Диполь представляет собой два точечных заряда $+q$ и $-q$, закреплённых на расстоянии $l$ друг от друга. Масса диполя $m$. Диполь ориентирован вдоль оси $x$ и влетает со скоростью $v_{0}$ в область электрического поля длиной $2L \gg l$ (см. рисунок).  В этой области вектор напряжённости электрического поля $\vec{E}$ везде направлен вдоль оси $x$, а его модуль изменяется по закону $$ E(x)=E_{0}\left(1-\frac{x^{2}}{L^{2}}\right) . $$
Найдите зависимость силы $F$, действующей на диполь, от его координаты $x$, максимальную скорость диполя, а также время пролёта области электрического поля. Считайте, что ориентация диполя в пространстве не меняется. Примечание. Такое электрическое поле можно создать между пластинами плоского конденсатора с помощью распределённого объёмного заряда.
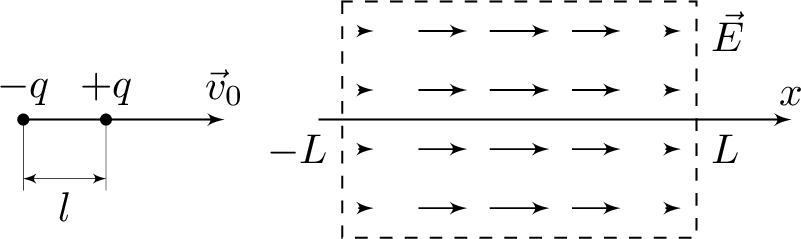
Решение: Сила $F(x)$, действующая на диполь со стороны электрического поля, является суммой сил, действующих на заряды $+q$ и $-q$. Пусть координата центра диполя $x$, тогда $$ F(x)=q E(x+l / 2)-q E(x-l / 2)=q \frac{d E}{d x} l=-2 q l E_{0} \frac{x}{L^{2}}. $$ Запишем второй закон Ньютона для диполя: $$ m \ddot{x}=F(x)=-2 \frac{q l E_{0}}{L^{2}} x. $$ Полученное уравнение имеет вид уравнения гармонических колебаний с циклической частотой $\omega$ : $$ \omega=\sqrt{2 \frac{q l E_{0}}{m L^{2}}}. $$ Пусть диполь влетает в область электрического поля в момент времени $t=0$. Тогда решение уравнения для $m \ddot{x}$ можно записать в виде $$ x(t)=A \sin (\omega t+\varphi), \quad v(t)=A \omega \cos (\omega t+\varphi). $$ Начальные условия имеют вид $$ \begin{aligned} &x(0)=-L=A \sin \varphi, \\ &v(0)=v_{0}=A \omega \cos \varphi, \end{aligned} $$ откуда находим $$ \varphi=-\operatorname{arctg} \frac{\omega L}{v_{0}}, \quad A=L \sqrt{1+\left(\frac{v_{0}}{\omega L}\right)^{2}} . $$ Зная уравнение движения, можно найти максимальную скорость диполя: $$ v_{\max }=A \omega=\sqrt{v_{0}^{2}+2 \frac{q l E_{0}}{m}} . $$ В силу симметрии задачи полное время $t$ пролета области электрического поля равно удвоенному времени полета от $x=-L$ до начала координат, то есть $$ t=2 \frac{|\varphi|}{\omega}=2 \operatorname{arctg} \frac{\omega L}{v_{0}}=2 \operatorname{arctg} \sqrt{\frac{2 q l E_{0}}{m v_{0}^{2}}}. $$
Ответ: $$ F(x)=-2 q l E_{0} \frac{x}{L^{2}}. $$ $$ v_{\max }=A \omega=\sqrt{v_{0}^{2}+2 \frac{q l E_{0}}{m}} . $$ $$ t= 2 \operatorname{arctg} \sqrt{\frac{2 q l E_{0}}{m v_{0}^{2}}}. $$
Темы:
T, Механика, Динамика, Диполь, Всероссийские, Движение в электрическом поле